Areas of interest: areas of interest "Business office"
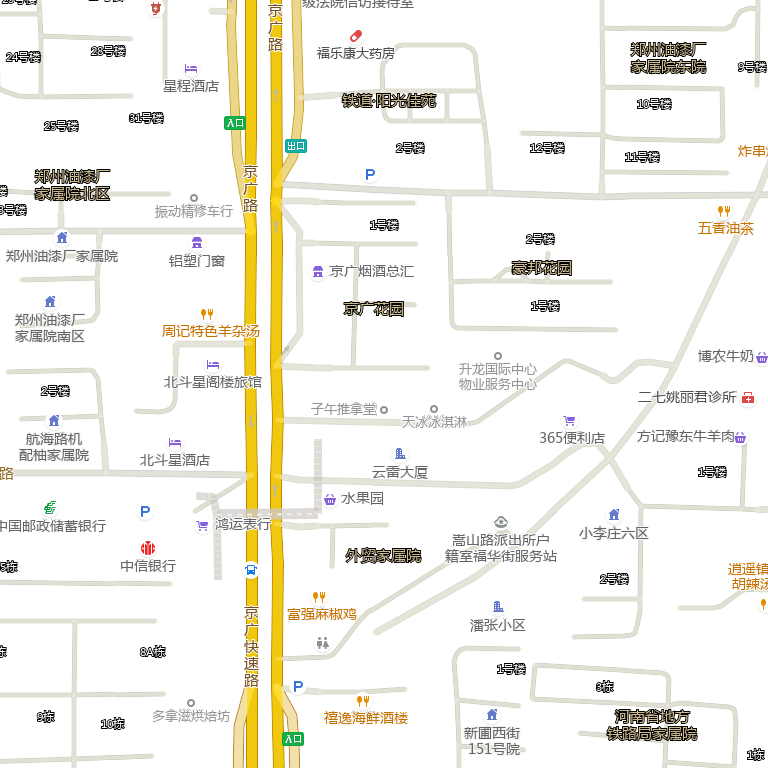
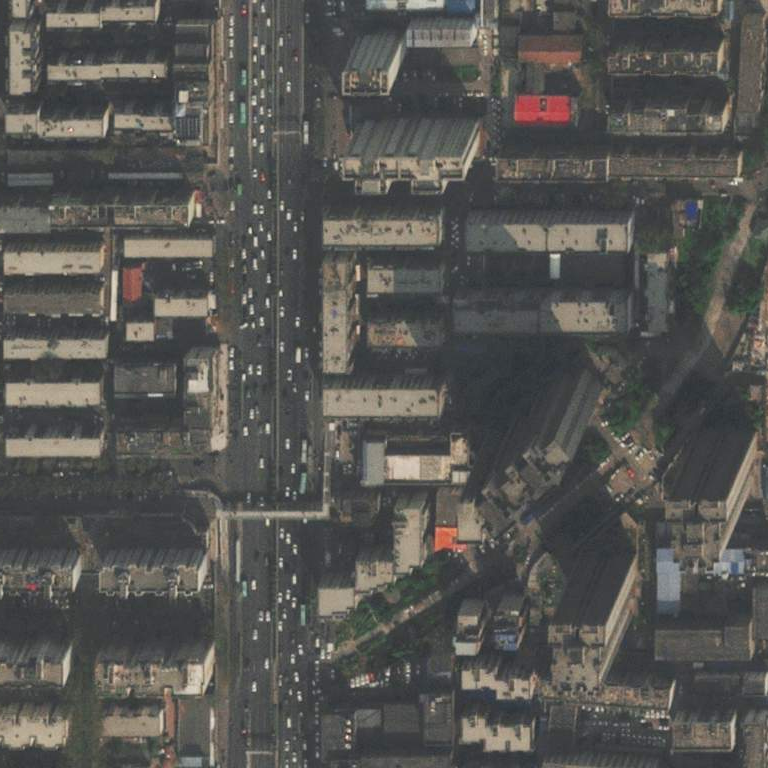